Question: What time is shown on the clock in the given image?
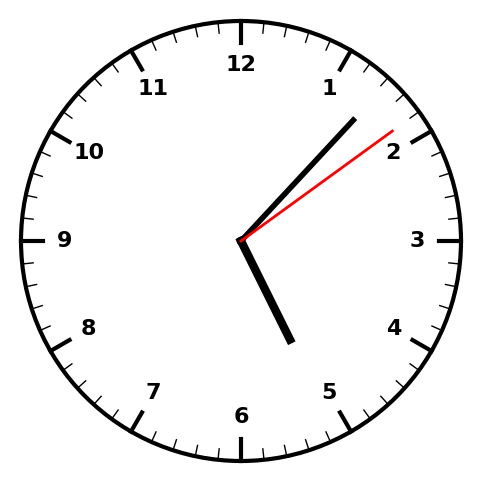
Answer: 05:07:09